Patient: sex M, age 64
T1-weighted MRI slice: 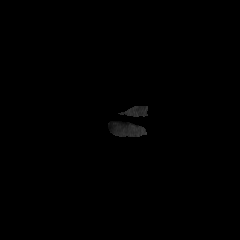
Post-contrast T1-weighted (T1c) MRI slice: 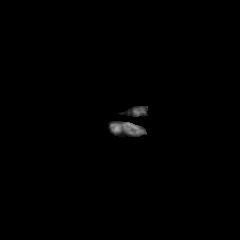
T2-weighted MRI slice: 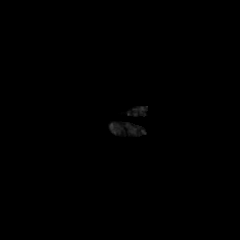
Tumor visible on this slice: no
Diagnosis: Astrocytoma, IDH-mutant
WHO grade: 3